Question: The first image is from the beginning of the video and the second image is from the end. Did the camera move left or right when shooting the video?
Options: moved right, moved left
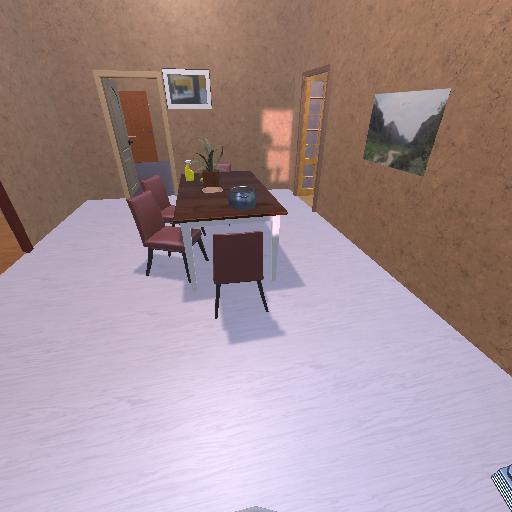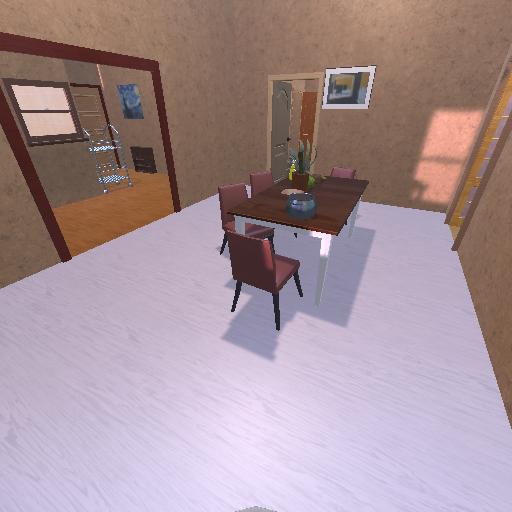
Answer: moved right